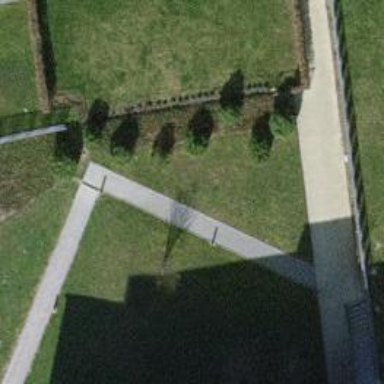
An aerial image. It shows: Footway with surface of fine gravel.